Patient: sex F, age 58
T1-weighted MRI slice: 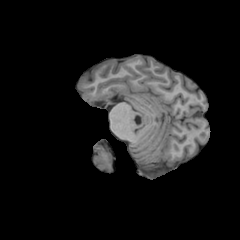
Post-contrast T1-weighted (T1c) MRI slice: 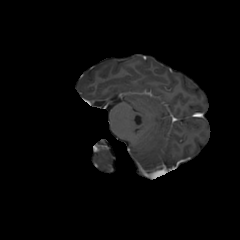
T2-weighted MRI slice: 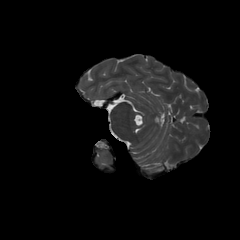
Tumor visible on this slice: no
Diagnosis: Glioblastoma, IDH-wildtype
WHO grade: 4